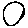
Label: circle